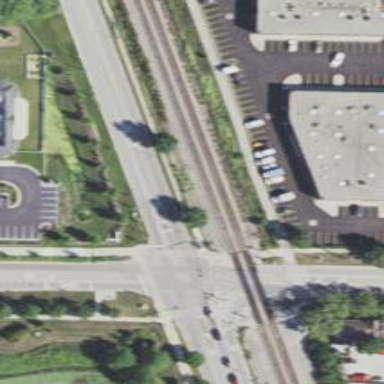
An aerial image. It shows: Railway crossing.